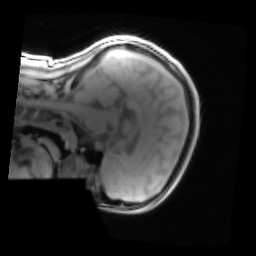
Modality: PDw
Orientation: sagittal
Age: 14
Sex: female
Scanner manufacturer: siemens
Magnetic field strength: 3 T
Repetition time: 0.25 s
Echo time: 0.00103 s